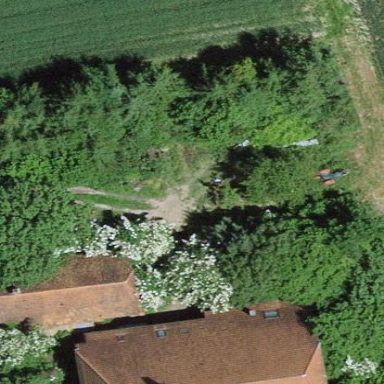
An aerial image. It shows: Farmyard area.